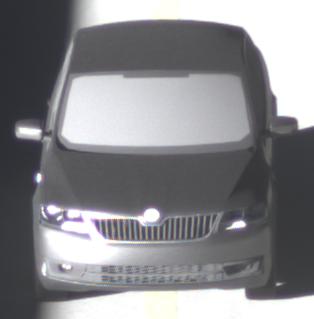
Make: Skoda
Model: Rapid
Detailed model: Rapid 1.2 Active Limousine
Model produced from: 2012/10
Model produced until: 2015/04
Doors: 5
Color: gray
Road condition: dry road
Daytime: sunrise or sunset
Contrast: high contrast